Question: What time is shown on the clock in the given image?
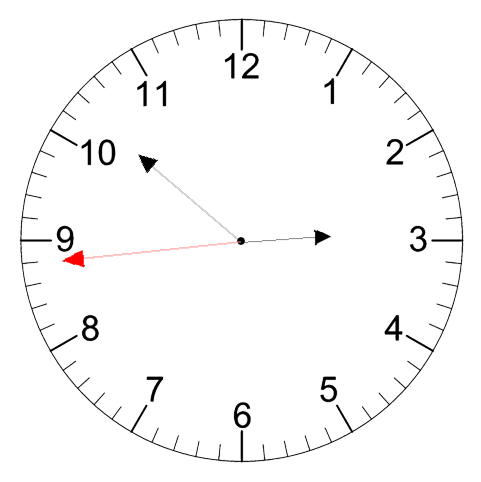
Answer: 02:51:44